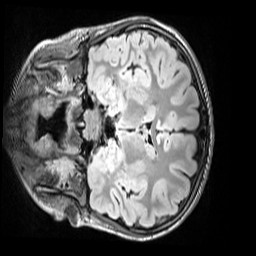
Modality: FLAIR
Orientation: coronal
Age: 10
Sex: male
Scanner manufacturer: siemens
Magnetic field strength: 3 T
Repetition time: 5 s
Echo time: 0.388 s